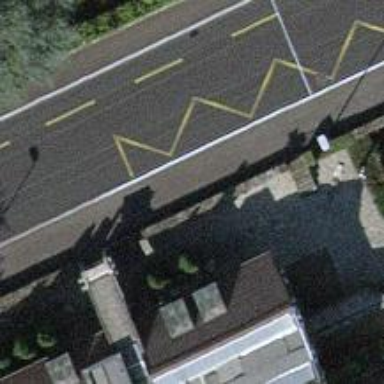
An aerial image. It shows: Bus stop with platform for public transport.